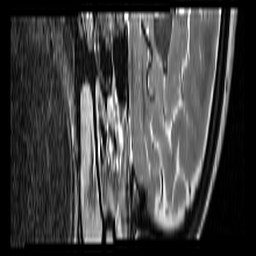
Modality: T2w
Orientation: sagittal
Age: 28
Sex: female
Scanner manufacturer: siemens
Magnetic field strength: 3 T
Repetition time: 8.06 s
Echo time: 0.085 s